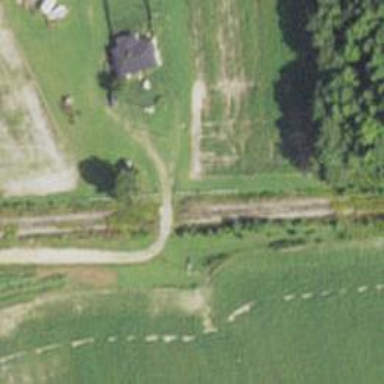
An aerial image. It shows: Level crossing along the railway.